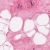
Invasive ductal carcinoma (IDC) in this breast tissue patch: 0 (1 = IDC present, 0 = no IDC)